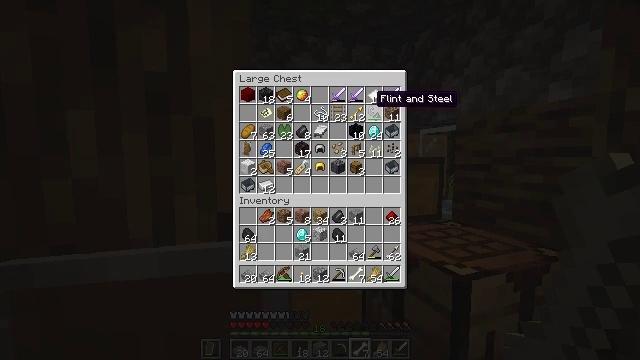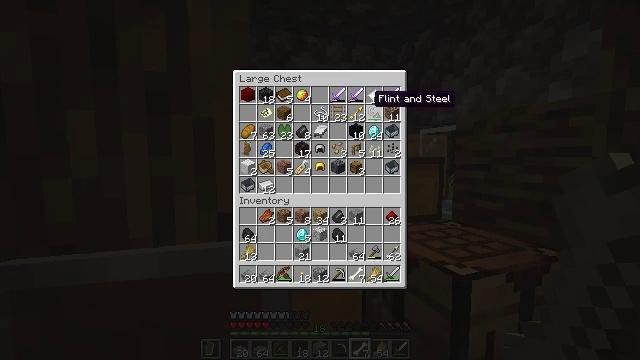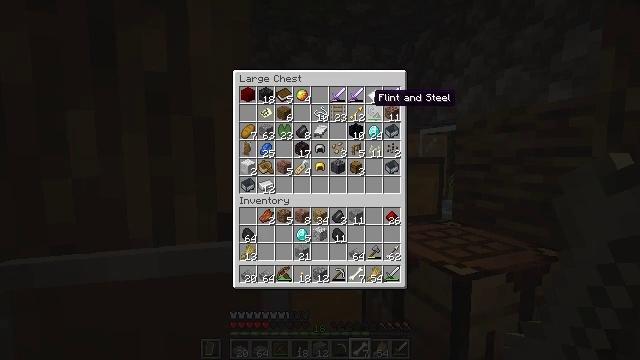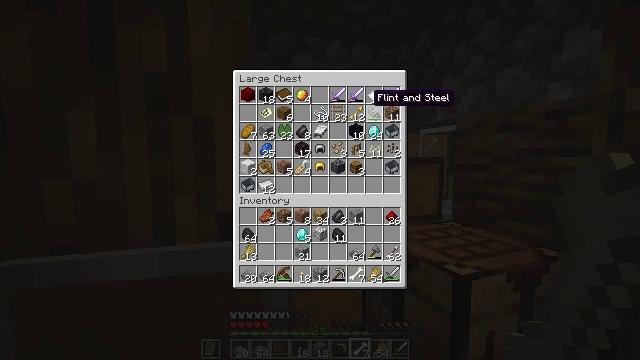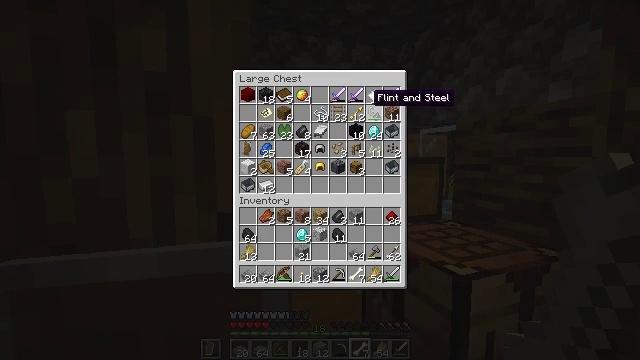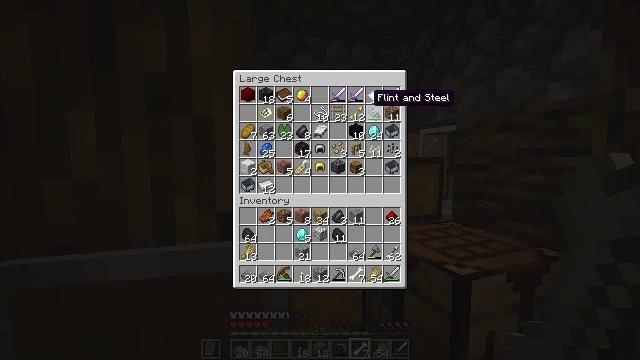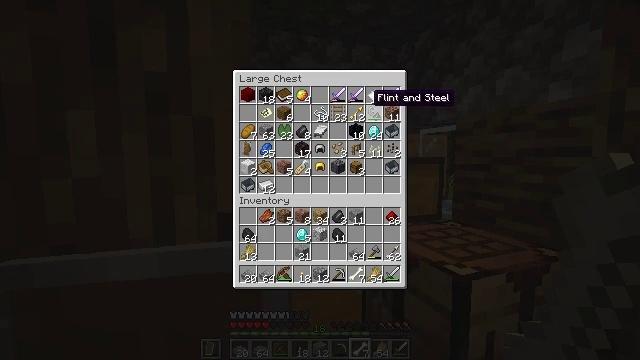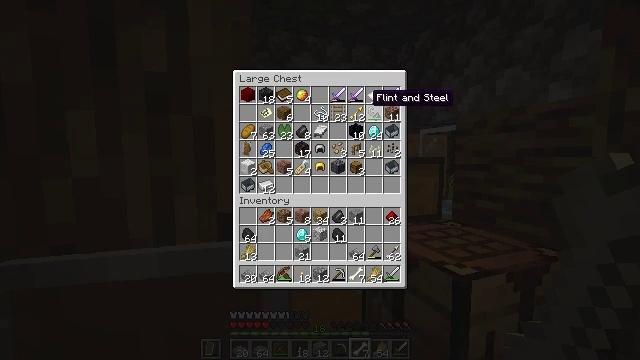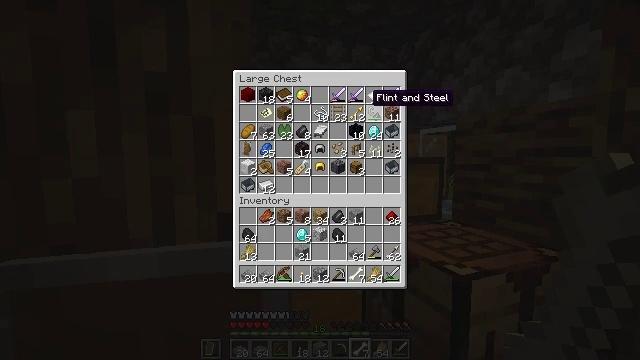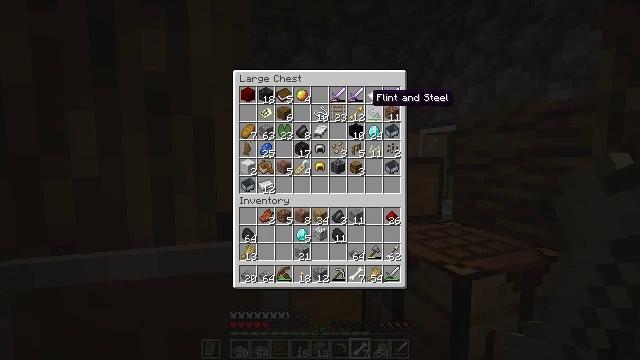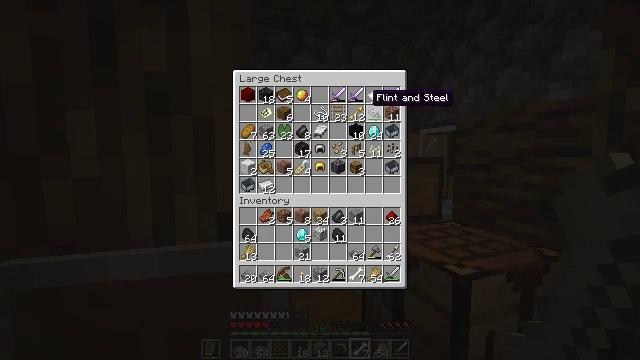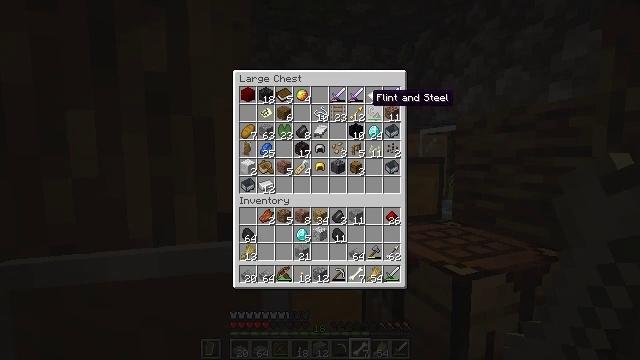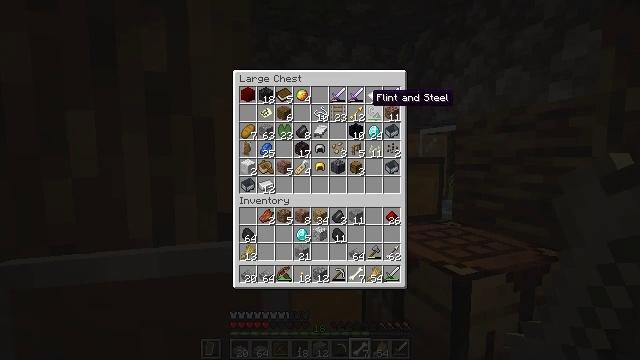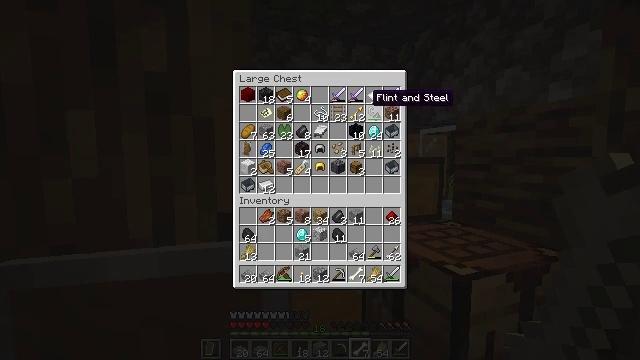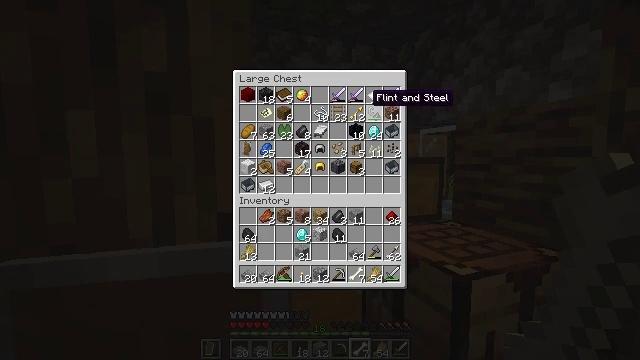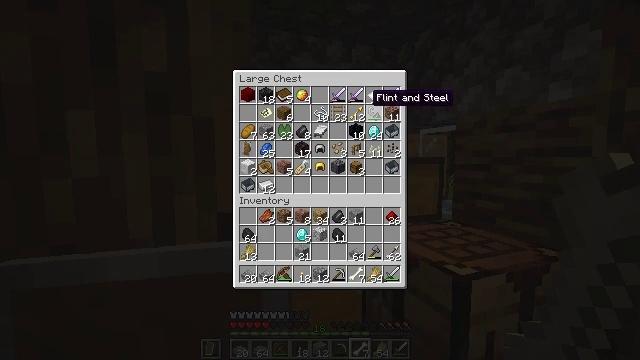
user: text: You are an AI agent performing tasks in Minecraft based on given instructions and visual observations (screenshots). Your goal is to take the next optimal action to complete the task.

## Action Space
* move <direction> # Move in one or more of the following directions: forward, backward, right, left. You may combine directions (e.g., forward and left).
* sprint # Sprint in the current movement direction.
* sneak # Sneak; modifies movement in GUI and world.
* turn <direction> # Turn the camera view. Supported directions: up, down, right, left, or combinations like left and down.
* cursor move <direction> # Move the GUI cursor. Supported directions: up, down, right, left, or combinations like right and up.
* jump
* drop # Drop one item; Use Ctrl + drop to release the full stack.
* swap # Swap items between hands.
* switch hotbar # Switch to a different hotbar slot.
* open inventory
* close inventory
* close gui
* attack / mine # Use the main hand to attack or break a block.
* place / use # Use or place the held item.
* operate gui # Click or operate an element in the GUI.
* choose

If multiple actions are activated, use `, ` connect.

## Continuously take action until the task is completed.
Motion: motion action
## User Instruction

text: Shear sheep after crafting shears.
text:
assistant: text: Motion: no_op
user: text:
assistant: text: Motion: no_op
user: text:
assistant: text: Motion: no_op
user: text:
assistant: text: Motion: no_op
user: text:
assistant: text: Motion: no_op
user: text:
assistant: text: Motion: no_op
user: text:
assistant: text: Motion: no_op
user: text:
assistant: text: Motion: no_op
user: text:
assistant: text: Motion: no_op
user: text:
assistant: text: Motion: no_op
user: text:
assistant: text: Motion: no_op
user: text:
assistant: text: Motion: no_op
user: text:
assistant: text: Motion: no_op
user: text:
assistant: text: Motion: no_op
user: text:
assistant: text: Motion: no_op
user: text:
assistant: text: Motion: no_op
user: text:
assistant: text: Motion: no_op
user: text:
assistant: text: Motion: no_op
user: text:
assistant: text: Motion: no_op
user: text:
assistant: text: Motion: no_op
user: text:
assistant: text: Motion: no_op
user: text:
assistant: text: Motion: no_op
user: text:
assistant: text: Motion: no_op
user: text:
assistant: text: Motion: turn left and down
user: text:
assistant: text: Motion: turn left and down
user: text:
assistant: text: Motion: turn left and down
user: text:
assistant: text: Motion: turn left and down
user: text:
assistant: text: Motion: turn left and down
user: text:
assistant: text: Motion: sneak, turn left
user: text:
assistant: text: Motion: sneak